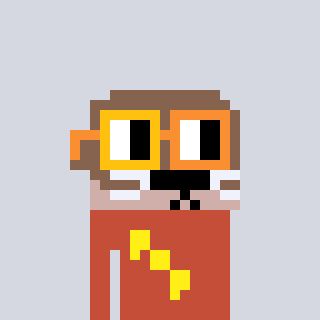
a pixel art character with square yellow and orange glasses, a otter-shaped head and a rust-colored body on a cool background